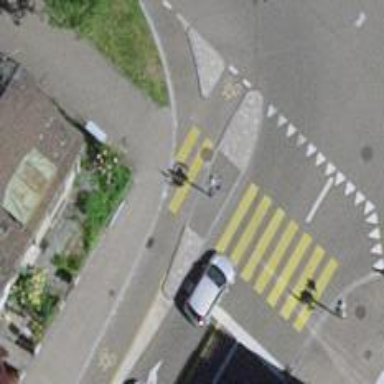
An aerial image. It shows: Tertiary road with asphalt surface. The road has cycle lane on the left side.